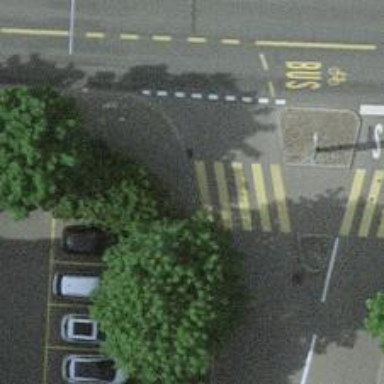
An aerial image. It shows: Kerb barrier.